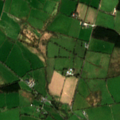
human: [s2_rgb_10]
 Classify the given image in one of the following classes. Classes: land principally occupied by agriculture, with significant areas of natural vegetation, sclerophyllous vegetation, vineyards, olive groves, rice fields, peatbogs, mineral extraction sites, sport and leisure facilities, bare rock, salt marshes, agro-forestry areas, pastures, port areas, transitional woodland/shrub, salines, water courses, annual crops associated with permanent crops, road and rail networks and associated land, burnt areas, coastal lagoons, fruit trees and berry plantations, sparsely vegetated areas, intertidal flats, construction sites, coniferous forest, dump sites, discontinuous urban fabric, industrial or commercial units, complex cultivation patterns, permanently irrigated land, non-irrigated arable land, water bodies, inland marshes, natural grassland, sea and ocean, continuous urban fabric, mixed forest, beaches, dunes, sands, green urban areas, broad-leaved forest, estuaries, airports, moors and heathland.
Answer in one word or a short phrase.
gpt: pastures, complex cultivation patterns, transitional woodland/shrub